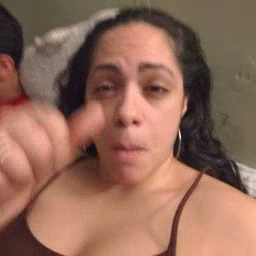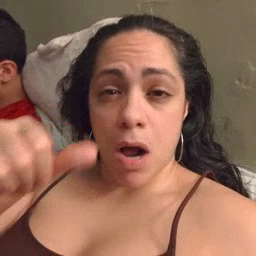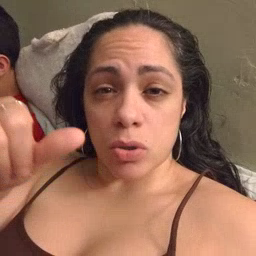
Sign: puzzle